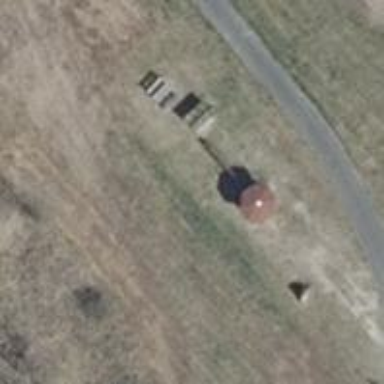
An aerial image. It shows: Picnic shelter designed for outdoor gatherings.